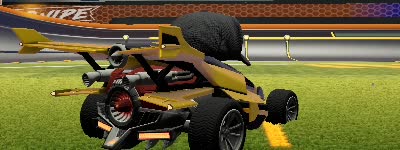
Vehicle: aftershock